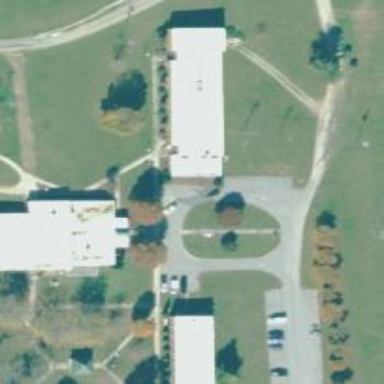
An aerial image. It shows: School.